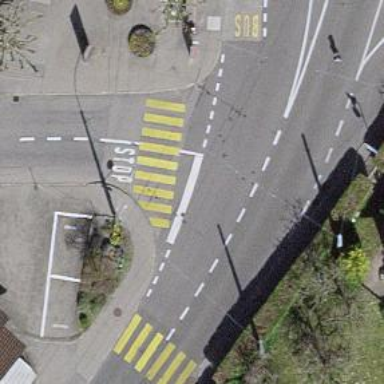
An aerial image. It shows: Road with stop sign.